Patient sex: F
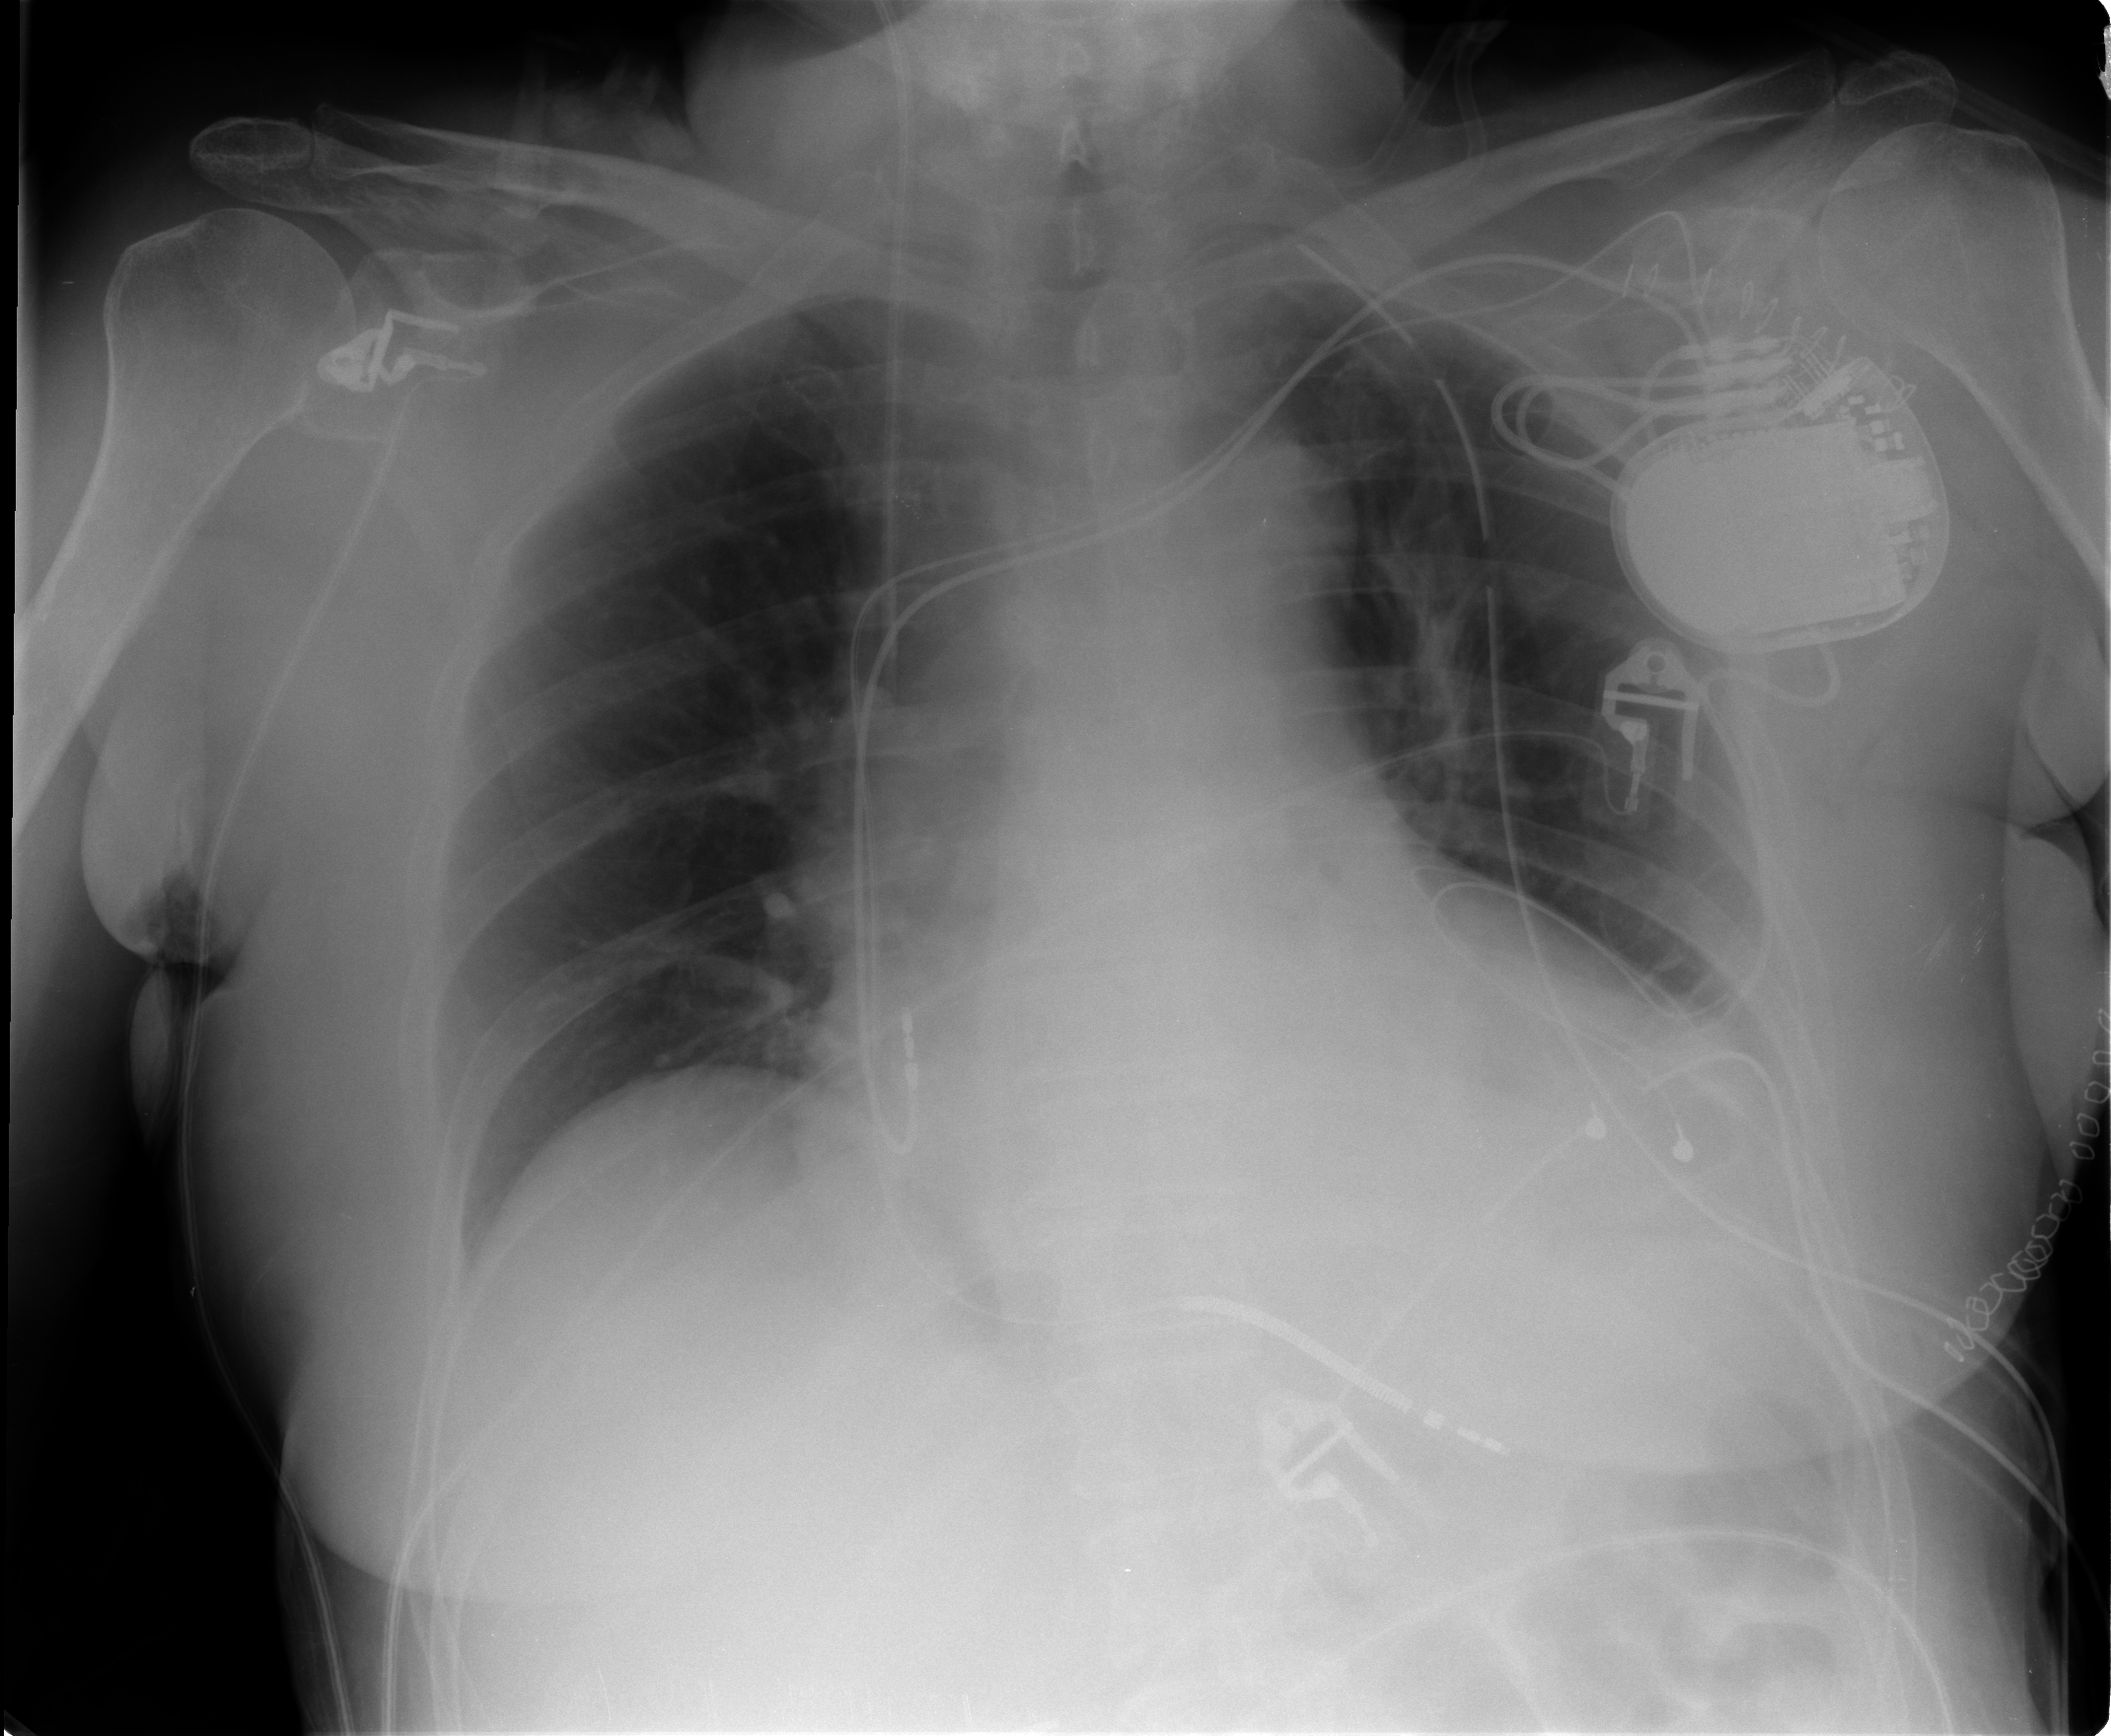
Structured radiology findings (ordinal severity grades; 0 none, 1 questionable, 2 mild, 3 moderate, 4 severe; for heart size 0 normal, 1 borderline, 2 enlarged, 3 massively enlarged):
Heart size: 2
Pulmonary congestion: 2
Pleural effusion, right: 0
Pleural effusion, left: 2
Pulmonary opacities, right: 0
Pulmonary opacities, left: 0
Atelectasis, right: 0
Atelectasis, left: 2